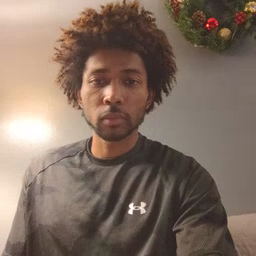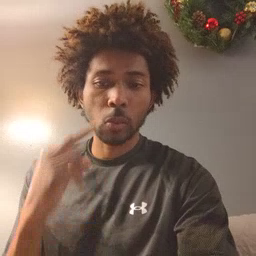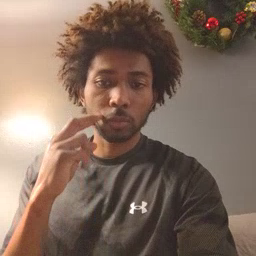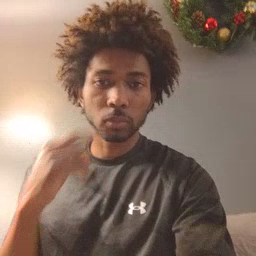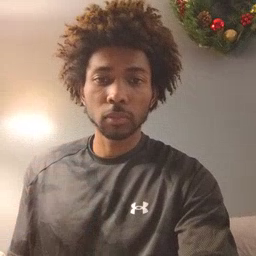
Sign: gum